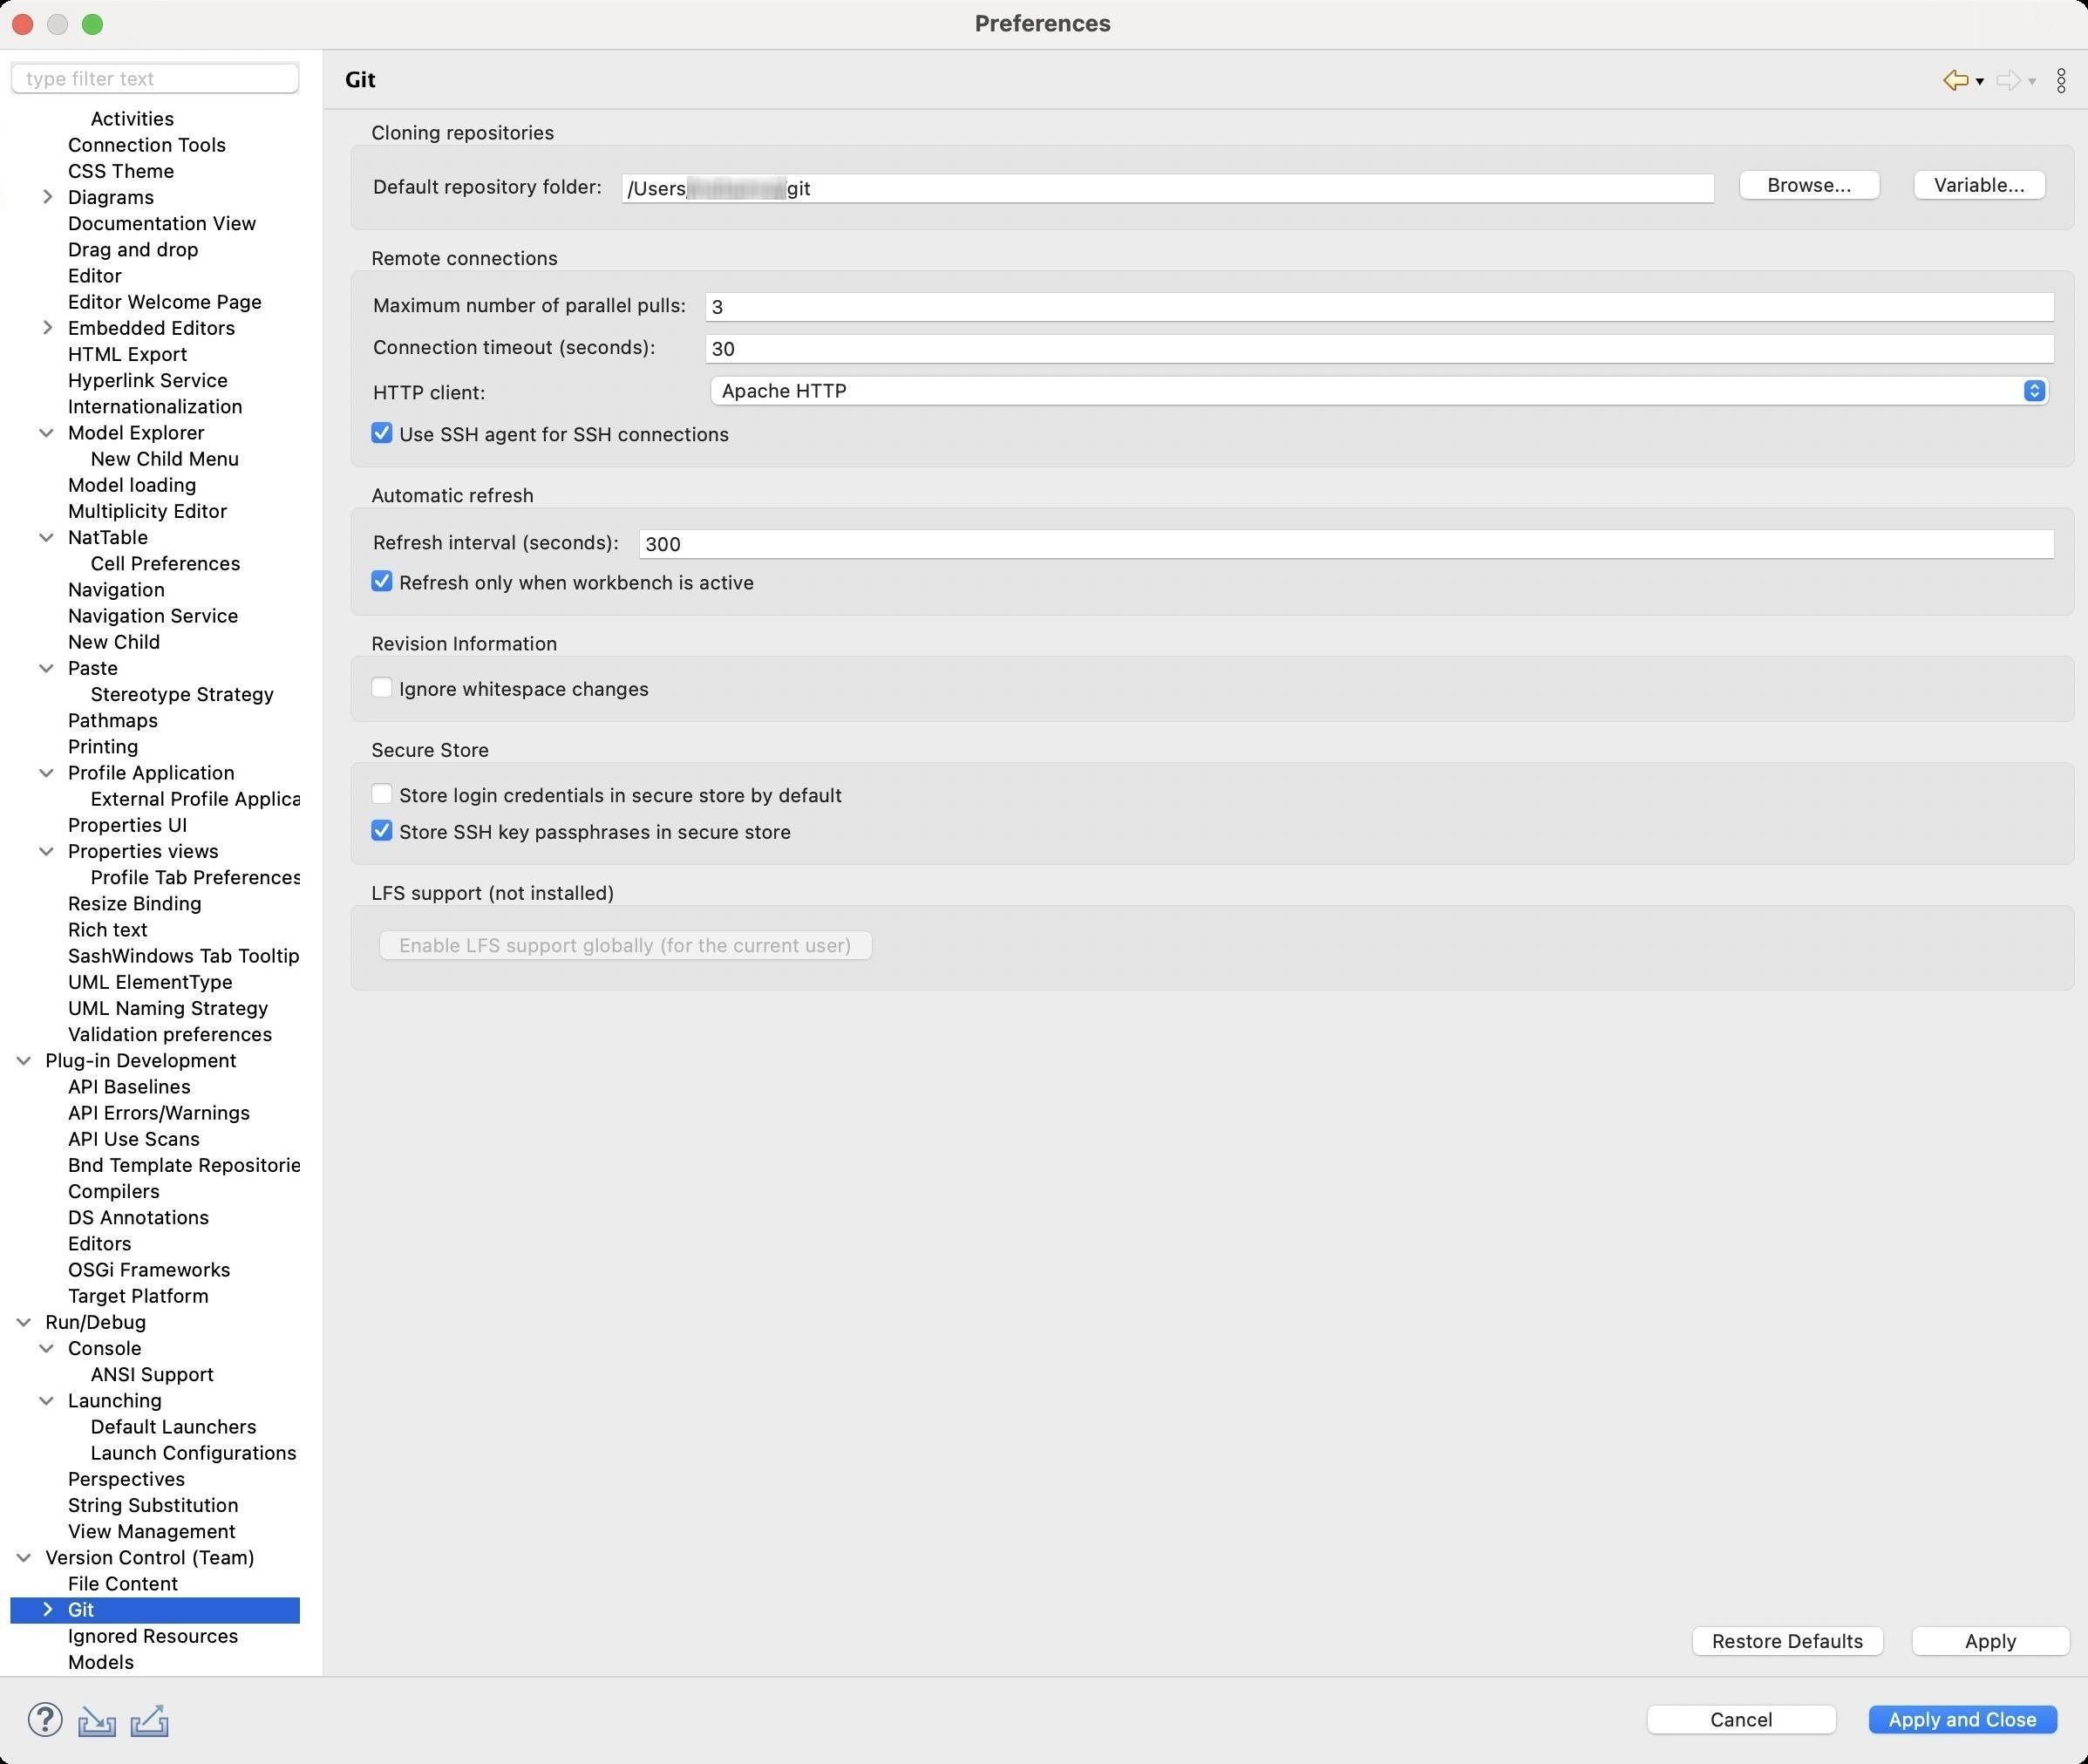
Accessibility tree:
{"name": "Preferences", "role": "AXWindow", "description": null, "role_description": "standard window", "value": null, "position": "480.00;38.00", "size": "1199;1012", "children": [{"name": "Apply_and_Close", "role": "AXButton", "description": null, "role_description": "button", "value": null, "position": "1067.00;974.00", "size": "120;27", "children": []}, {"name": "Cancel", "role": "AXButton", "description": null, "role_description": "button", "value": null, "position": "940.00;974.00", "size": "120;27", "children": []}, {"name": null, "role": "AXToolbar", "description": null, "role_description": "toolbar", "value": null, "position": "12.00;972.00", "size": "90;30", "children": [{"name": "Help", "role": "AXCheckBox", "description": null, "role_description": "checkbox", "value": 0, "position": "12.00;972.00", "size": "30;30", "children": []}, {"name": "Import", "role": "AXButton", "description": null, "role_description": "button", "value": null, "position": "42.00;972.00", "size": "30;30", "children": []}, {"name": "Export", "role": "AXButton", "description": null, "role_description": "button", "value": null, "position": "72.00;972.00", "size": "30;30", "children": []}]}, {"name": null, "role": "AXScrollArea", "description": null, "role_description": "scroll area", "value": null, "position": "199.00;69.00", "size": "995;887", "children": [{"name": "Apply", "role": "AXButton", "description": null, "role_description": "button", "value": null, "position": "1092.00;929.00", "size": "102;27", "children": []}, {"name": "Restore_Defaults", "role": "AXButton", "description": null, "role_description": "button", "value": null, "position": "966.00;929.00", "size": "121;27", "children": []}, {"name": null, "role": "AXGroup", "description": null, "role_description": "group", "value": null, "position": "199.00;505.00", "size": "995;67", "children": [{"name": "Enable_LFS_support_globally_(for_the_current_user)", "role": "AXButton", "description": null, "role_description": "button", "value": null, "position": "213.00;530.00", "size": "294;27", "children": []}, {"name": null, "role": "AXStaticText", "description": null, "role_description": "text", "value": "LFS support (not installed)", "position": "210.00;505.00", "size": "148;14", "children": []}]}, {"name": null, "role": "AXGroup", "description": null, "role_description": "group", "value": null, "position": "199.00;423.00", "size": "995;77", "children": [{"name": "Store_SSH_key_passphrases_in_secure_store", "role": "AXCheckBox", "description": null, "role_description": "checkbox", "value": 1, "position": "213.00;469.00", "size": "246;16", "children": []}, {"name": "Store_login_credentials_in_secure_store_by_default", "role": "AXCheckBox", "description": null, "role_description": "checkbox", "value": 0, "position": "213.00;448.00", "size": "276;16", "children": []}, {"name": null, "role": "AXStaticText", "description": null, "role_description": "text", "value": "Secure Store", "position": "210.00;423.00", "size": "76;14", "children": []}]}, {"name": null, "role": "AXGroup", "description": null, "role_description": "group", "value": null, "position": "199.00;362.00", "size": "995;56", "children": [{"name": "Ignore_whitespace_changes", "role": "AXCheckBox", "description": null, "role_description": "checkbox", "value": 0, "position": "213.00;387.00", "size": "165;16", "children": []}, {"name": null, "role": "AXStaticText", "description": null, "role_description": "text", "value": "Revision Information", "position": "210.00;362.00", "size": "115;14", "children": []}]}, {"name": null, "role": "AXGroup", "description": null, "role_description": "group", "value": null, "position": "199.00;277.00", "size": "995;80", "children": [{"name": "Refresh_only_when_workbench_is_active", "role": "AXCheckBox", "description": null, "role_description": "checkbox", "value": 1, "position": "213.00;326.00", "size": "225;16", "children": []}, {"name": null, "role": "AXTextField", "description": null, "role_description": "text field", "value": "300", "position": "367.00;302.00", "size": "813;19", "children": []}, {"name": null, "role": "AXStaticText", "description": null, "role_description": "text", "value": "Refresh interval (seconds):", "position": "213.00;304.00", "size": "146;14", "children": []}, {"name": null, "role": "AXStaticText", "description": null, "role_description": "text", "value": "Automatic refresh", "position": "210.00;277.00", "size": "102;14", "children": []}]}, {"name": null, "role": "AXGroup", "description": null, "role_description": "group", "value": null, "position": "199.00;141.00", "size": "995;131", "children": [{"name": "Use_SSH_agent_for_SSH_connections", "role": "AXCheckBox", "description": null, "role_description": "checkbox", "value": 1, "position": "213.00;241.00", "size": "211;16", "children": []}, {"name": null, "role": "AXPopUpButton", "description": null, "role_description": "pop up button", "value": "Apache HTTP", "position": "405.00;214.00", "size": "775;22", "children": []}, {"name": null, "role": "AXStaticText", "description": null, "role_description": "text", "value": "HTTP client:", "position": "213.00;218.00", "size": "69;14", "children": []}, {"name": null, "role": "AXTextField", "description": null, "role_description": "text field", "value": "30", "position": "405.00;190.00", "size": "775;19", "children": []}, {"name": null, "role": "AXStaticText", "description": null, "role_description": "text", "value": "Connection timeout (seconds):", "position": "213.00;192.00", "size": "167;14", "children": []}, {"name": null, "role": "AXTextField", "description": null, "role_description": "text field", "value": "3", "position": "405.00;166.00", "size": "775;19", "children": []}, {"name": null, "role": "AXStaticText", "description": null, "role_description": "text", "value": "Maximum number of parallel pulls:", "position": "213.00;168.00", "size": "184;14", "children": []}, {"name": null, "role": "AXStaticText", "description": null, "role_description": "text", "value": "Remote connections", "position": "210.00;141.00", "size": "115;14", "children": []}]}, {"name": null, "role": "AXGroup", "description": null, "role_description": "group", "value": null, "position": "199.00;69.00", "size": "995;67", "children": [{"name": "Variable...", "role": "AXButton", "description": null, "role_description": "button", "value": null, "position": "1093.00;94.00", "size": "87;27", "children": []}, {"name": "Browse...", "role": "AXButton", "description": null, "role_description": "button", "value": null, "position": "993.00;94.00", "size": "92;27", "children": []}, {"name": null, "role": "AXTextField", "description": null, "role_description": "text field", "value": "/Users/[username]/git", "position": "357.00;98.00", "size": "628;19", "children": []}, {"name": null, "role": "AXStaticText", "description": null, "role_description": "text", "value": "Default repository folder:", "position": "213.00;100.00", "size": "136;14", "children": []}, {"name": null, "role": "AXStaticText", "description": null, "role_description": "text", "value": "Cloning repositories", "position": "210.00;69.00", "size": "113;14", "children": []}]}]}, {"name": null, "role": "AXToolbar", "description": "", "role_description": "toolbar", "value": null, "position": "1112.00;35.00", "size": "82;22", "children": [{"name": "Back_to_File_Content", "role": "AXMenuButton", "description": null, "role_description": "menu button", "value": null, "position": "1112.00;35.00", "size": "22;22", "children": []}, {"name": "Forward", "role": "AXMenuButton", "description": null, "role_description": "menu button", "value": null, "position": "1142.00;35.00", "size": "22;22", "children": []}, {"name": "Additional_Dialog_Actions", "role": "AXButton", "description": null, "role_description": "button", "value": null, "position": "1172.00;35.00", "size": "22;22", "children": []}]}, {"name": null, "role": "AXStaticText", "description": "", "role_description": "text", "value": "Git", "position": "196.00;35.00", "size": "909;21", "children": []}, {"name": null, "role": "AXSplitter", "description": null, "role_description": "splitter", "value": 180, "position": "180.00;28.00", "size": "5;933", "children": []}, {"name": null, "role": "AXScrollArea", "description": null, "role_description": "scroll area", "value": null, "position": "7.00;59.00", "size": "166;902", "children": [{"name": null, "role": "AXOutline", "description": null, "role_description": "outline", "value": null, "position": "7.00;-734.00", "size": "217;1695", "children": [{"name": null, "role": "AXRow", "description": null, "role_description": "outline row", "value": null, "position": "7.00;-734.00", "size": "217;15", "children": [{"name": null, "role": "AXGroup", "description": null, "role_description": "group", "value": null, "position": "7.00;-734.00", "size": "217;15", "children": [{"name": null, "role": "AXDisclosureTriangle", "description": null, "role_description": "disclosure triangle", "value": 0, "position": "9.00;-734.00", "size": "12;14", "children": []}, {"name": null, "role": "AXStaticText", "description": null, "role_description": "text", "value": "General", "position": "25.00;-734.00", "size": "198;14", "children": []}]}]}, {"name": null, "role": "AXRow", "description": null, "role_description": "outline row", "value": null, "position": "7.00;-719.00", "size": "217;15", "children": [{"name": null, "role": "AXGroup", "description": null, "role_description": "group", "value": null, "position": "7.00;-719.00", "size": "217;15", "children": [{"name": null, "role": "AXDisclosureTriangle", "description": null, "role_description": "disclosure triangle", "value": 0, "position": "9.00;-719.00", "size": "12;14", "children": []}, {"name": null, "role": "AXStaticText", "description": null, "role_description": "text", "value": "Alf", "position": "25.00;-719.00", "size": "198;14", "children": []}]}]}, {"name": null, "role": "AXRow", "description": null, "role_description": "outline row", "value": null, "position": "7.00;-704.00", "size": "217;15", "children": [{"name": null, "role": "AXGroup", "description": null, "role_description": "group", "value": null, "position": "7.00;-704.00", "size": "217;15", "children": [{"name": null, "role": "AXDisclosureTriangle", "description": null, "role_description": "disclosure triangle", "value": 0, "position": "9.00;-704.00", "size": "12;14", "children": []}, {"name": null, "role": "AXStaticText", "description": null, "role_description": "text", "value": "Ant", "position": "25.00;-704.00", "size": "198;14", "children": []}]}]}, {"name": null, "role": "AXRow", "description": null, "role_description": "outline row", "value": null, "position": "7.00;-689.00", "size": "217;15", "children": [{"name": null, "role": "AXGroup", "description": null, "role_description": "group", "value": null, "position": "7.00;-689.00", "size": "217;15", "children": [{"name": null, "role": "AXDisclosureTriangle", "description": null, "role_description": "disclosure triangle", "value": 0, "position": "9.00;-689.00", "size": "12;14", "children": []}, {"name": null, "role": "AXStaticText", "description": null, "role_description": "text", "value": "Context", "position": "25.00;-689.00", "size": "198;14", "children": []}]}]}, {"name": null, "role": "AXRow", "description": null, "role_description": "outline row", "value": null, "position": "7.00;-674.00", "size": "217;15", "children": [{"name": null, "role": "AXGroup", "description": null, "role_description": "group", "value": null, "position": "7.00;-674.00", "size": "217;15", "children": [{"name": null, "role": "AXDisclosureTriangle", "description": null, "role_description": "disclosure triangle", "value": 0, "position": "9.00;-674.00", "size": "12;14", "children": []}, {"name": null, "role": "AXStaticText", "description": null, "role_description": "text", "value": "CSS", "position": "25.00;-674.00", "size": "198;14", "children": []}]}]}, {"name": null, "role": "AXRow", "description": null, "role_description": "outline row", "value": null, "position": "7.00;-659.00", "size": "217;15", "children": [{"name": null, "role": "AXGroup", "description": null, "role_description": "group", "value": null, "position": "7.00;-659.00", "size": "217;15", "children": [{"name": null, "role": "AXDisclosureTriangle", "description": null, "role_description": "disclosure triangle", "value": 0, "position": "9.00;-659.00", "size": "12;14", "children": []}, {"name": null, "role": "AXStaticText", "description": null, "role_description": "text", "value": "EMF Compare", "position": "25.00;-659.00", "size": "198;14", "children": []}]}]}, {"name": null, "role": "AXRow", "description": null, "role_description": "outline row", "value": null, "position": "7.00;-644.00", "size": "217;15", "children": [{"name": null, "role": "AXGroup", "description": null, "role_description": "group", "value": null, "position": "7.00;-644.00", "size": "217;15", "children": [{"name": null, "role": "AXDisclosureTriangle", "description": null, "role_description": "disclosure triangle", "value": 0, "position": "9.00;-644.00", "size": "12;14", "children": []}, {"name": null, "role": "AXStaticText", "description": null, "role_description": "text", "value": "Help", "position": "25.00;-644.00", "size": "198;14", "children": []}]}]}, {"name": null, "role": "AXRow", "description": null, "role_description": "outline row", "value": null, "position": "7.00;-629.00", "size": "217;15", "children": [{"name": null, "role": "AXGroup", "description": null, "role_description": "group", "value": null, "position": "7.00;-629.00", "size": "217;15", "children": [{"name": null, "role": "AXDisclosureTriangle", "description": null, "role_description": "disclosure triangle", "value": 0, "position": "9.00;-629.00", "size": "12;14", "children": []}, {"name": null, "role": "AXStaticText", "description": null, "role_description": "text", "value": "Install/Update", "position": "25.00;-629.00", "size": "198;14", "children": []}]}]}, {"name": null, "role": "AXRow", "description": null, "role_description": "outline row", "value": null, "position": "7.00;-614.00", "size": "217;15", "children": [{"name": null, "role": "AXGroup", "description": null, "role_description": "group", "value": null, "position": "7.00;-614.00", "size": "217;15", "children": [{"name": null, "role": "AXDisclosureTriangle", "description": null, "role_description": "disclosure triangle", "value": 1, "position": "9.00;-614.00", "size": "12;14", "children": []}, {"name": null, "role": "AXStaticText", "description": null, "role_description": "text", "value": "Java", "position": "25.00;-614.00", "size": "198;14", "children": []}]}]}, {"name": null, "role": "AXRow", "description": null, "role_description": "outline row", "value": null, "position": "7.00;-599.00", "size": "217;15", "children": [{"name": null, "role": "AXGroup", "description": null, "role_description": "group", "value": null, "position": "7.00;-599.00", "size": "217;15", "children": [{"name": null, "role": "AXDisclosureTriangle", "description": null, "role_description": "disclosure triangle", "value": 0, "position": "22.00;-599.00", "size": "12;14", "children": []}, {"name": null, "role": "AXStaticText", "description": null, "role_description": "text", "value": "Appearance", "position": "38.00;-599.00", "size": "185;14", "children": []}]}]}, {"name": null, "role": "AXRow", "description": null, "role_description": "outline row", "value": null, "position": "7.00;-584.00", "size": "217;15", "children": [{"name": null, "role": "AXGroup", "description": null, "role_description": "group", "value": null, "position": "7.00;-584.00", "size": "217;15", "children": [{"name": null, "role": "AXDisclosureTriangle", "description": null, "role_description": "disclosure triangle", "value": 0, "position": "22.00;-584.00", "size": "12;14", "children": []}, {"name": null, "role": "AXStaticText", "description": null, "role_description": "text", "value": "Build Path", "position": "38.00;-584.00", "size": "185;14", "children": []}]}]}, {"name": null, "role": "AXRow", "description": null, "role_description": "outline row", "value": null, "position": "7.00;-569.00", "size": "217;15", "children": [{"name": null, "role": "AXStaticText", "description": null, "role_description": "text", "value": "Bytecode Outline", "position": "38.00;-569.00", "size": "185;14", "children": []}]}, {"name": null, "role": "AXRow", "description": null, "role_description": "outline row", "value": null, "position": "7.00;-554.00", "size": "217;15", "children": [{"name": null, "role": "AXGroup", "description": null, "role_description": "group", "value": null, "position": "7.00;-554.00", "size": "217;15", "children": [{"name": null, "role": "AXDisclosureTriangle", "description": null, "role_description": "disclosure triangle", "value": 0, "position": "22.00;-554.00", "size": "12;14", "children": []}, {"name": null, "role": "AXStaticText", "description": null, "role_description": "text", "value": "Code Style", "position": "38.00;-554.00", "size": "185;14", "children": []}]}]}, {"name": null, "role": "AXRow", "description": null, "role_description": "outline row", "value": null, "position": "7.00;-539.00", "size": "217;15", "children": [{"name": null, "role": "AXGroup", "description": null, "role_description": "group", "value": null, "position": "7.00;-539.00", "size": "217;15", "children": [{"name": null, "role": "AXDisclosureTriangle", "description": null, "role_description": "disclosure triangle", "value": 1, "position": "22.00;-539.00", "size": "12;14", "children": []}, {"name": null, "role": "AXStaticText", "description": null, "role_description": "text", "value": "Compiler", "position": "38.00;-539.00", "size": "185;14", "children": []}]}]}, {"name": null, "role": "AXRow", "description": null, "role_description": "outline row", "value": null, "position": "7.00;-524.00", "size": "217;15", "children": [{"name": null, "role": "AXStaticText", "description": null, "role_description": "text", "value": "Building", "position": "51.00;-524.00", "size": "172;14", "children": []}]}, {"name": null, "role": "AXRow", "description": null, "role_description": "outline row", "value": null, "position": "7.00;-509.00", "size": "217;15", "children": [{"name": null, "role": "AXStaticText", "description": null, "role_description": "text", "value": "Errors/Warnings", "position": "51.00;-509.00", "size": "172;14", "children": []}]}, {"name": null, "role": "AXRow", "description": null, "role_description": "outline row", "value": null, "position": "7.00;-494.00", "size": "217;15", "children": [{"name": null, "role": "AXStaticText", "description": null, "role_description": "text", "value": "Javadoc", "position": "51.00;-494.00", "size": "172;14", "children": []}]}, {"name": null, "role": "AXRow", "description": null, "role_description": "outline row", "value": null, "position": "7.00;-479.00", "size": "217;15", "children": [{"name": null, "role": "AXStaticText", "description": null, "role_description": "text", "value": "Task Tags", "position": "51.00;-479.00", "size": "172;14", "children": []}]}, {"name": null, "role": "AXRow", "description": null, "role_description": "outline row", "value": null, "position": "7.00;-464.00", "size": "217;15", "children": [{"name": null, "role": "AXGroup", "description": null, "role_description": "group", "value": null, "position": "7.00;-464.00", "size": "217;15", "children": [{"name": null, "role": "AXDisclosureTriangle", "description": null, "role_description": "disclosure triangle", "value": 1, "position": "22.00;-464.00", "size": "12;14", "children": []}, {"name": null, "role": "AXStaticText", "description": null, "role_description": "text", "value": "Debug", "position": "38.00;-464.00", "size": "185;14", "children": []}]}]}, {"name": null, "role": "AXRow", "description": null, "role_description": "outline row", "value": null, "position": "7.00;-449.00", "size": "217;15", "children": [{"name": null, "role": "AXStaticText", "description": null, "role_description": "text", "value": "Detail Formatters", "position": "51.00;-449.00", "size": "172;14", "children": []}]}, {"name": null, "role": "AXRow", "description": null, "role_description": "outline row", "value": null, "position": "7.00;-434.00", "size": "217;15", "children": [{"name": null, "role": "AXStaticText", "description": null, "role_description": "text", "value": "Heap Walking", "position": "51.00;-434.00", "size": "172;14", "children": []}]}, {"name": null, "role": "AXRow", "description": null, "role_description": "outline row", "value": null, "position": "7.00;-419.00", "size": "217;15", "children": [{"name": null, "role": "AXStaticText", "description": null, "role_description": "text", "value": "Logical Structures", "position": "51.00;-419.00", "size": "172;14", "children": []}]}, {"name": null, "role": "AXRow", "description": null, "role_description": "outline row", "value": null, "position": "7.00;-404.00", "size": "217;15", "children": [{"name": null, "role": "AXStaticText", "description": null, "role_description": "text", "value": "Primitive Display Options", "position": "51.00;-404.00", "size": "172;14", "children": []}]}, {"name": null, "role": "AXRow", "description": null, "role_description": "outline row", "value": null, "position": "7.00;-389.00", "size": "217;15", "children": [{"name": null, "role": "AXStaticText", "description": null, "role_description": "text", "value": "Step Filtering", "position": "51.00;-389.00", "size": "172;14", "children": []}]}, {"name": null, "role": "AXRow", "description": null, "role_description": "outline row", "value": null, "position": "7.00;-374.00", "size": "217;15", "children": [{"name": null, "role": "AXGroup", "description": null, "role_description": "group", "value": null, "position": "7.00;-374.00", "size": "217;15", "children": [{"name": null, "role": "AXDisclosureTriangle", "description": null, "role_description": "disclosure triangle", "value": 1, "position": "22.00;-374.00", "size": "12;14", "children": []}, {"name": null, "role": "AXStaticText", "description": null, "role_description": "text", "value": "Editor", "position": "38.00;-374.00", "size": "185;14", "children": []}]}]}, {"name": null, "role": "AXRow", "description": null, "role_description": "outline row", "value": null, "position": "7.00;-359.00", "size": "217;15", "children": [{"name": null, "role": "AXStaticText", "description": null, "role_description": "text", "value": "Code Minings", "position": "51.00;-359.00", "size": "172;14", "children": []}]}, {"name": null, "role": "AXRow", "description": null, "role_description": "outline row", "value": null, "position": "7.00;-344.00", "size": "217;15", "children": [{"name": null, "role": "AXGroup", "description": null, "role_description": "group", "value": null, "position": "7.00;-344.00", "size": "217;15", "children": [{"name": null, "role": "AXDisclosureTriangle", "description": null, "role_description": "disclosure triangle", "value": 1, "position": "35.00;-344.00", "size": "12;14", "children": []}, {"name": null, "role": "AXStaticText", "description": null, "role_description": "text", "value": "Content Assist", "position": "51.00;-344.00", "size": "172;14", "children": []}]}]}, {"name": null, "role": "AXRow", "description": null, "role_description": "outline row", "value": null, "position": "7.00;-329.00", "size": "217;15", "children": [{"name": null, "role": "AXStaticText", "description": null, "role_description": "text", "value": "Advanced", "position": "64.00;-329.00", "size": "159;14", "children": []}]}, {"name": null, "role": "AXRow", "description": null, "role_description": "outline row", "value": null, "position": "7.00;-314.00", "size": "217;15", "children": [{"name": null, "role": "AXStaticText", "description": null, "role_description": "text", "value": "Favorites", "position": "64.00;-314.00", "size": "159;14", "children": []}]}, {"name": null, "role": "AXRow", "description": null, "role_description": "outline row", "value": null, "position": "7.00;-299.00", "size": "217;15", "children": [{"name": null, "role": "AXStaticText", "description": null, "role_description": "text", "value": "Folding", "position": "51.00;-299.00", "size": "172;14", "children": []}]}, {"name": null, "role": "AXRow", "description": null, "role_description": "outline row", "value": null, "position": "7.00;-284.00", "size": "217;15", "children": [{"name": null, "role": "AXStaticText", "description": null, "role_description": "text", "value": "Hovers", "position": "51.00;-284.00", "size": "172;14", "children": []}]}, {"name": null, "role": "AXRow", "description": null, "role_description": "outline row", "value": null, "position": "7.00;-269.00", "size": "217;15", "children": [{"name": null, "role": "AXStaticText", "description": null, "role_description": "text", "value": "Mark Occurrences", "position": "51.00;-269.00", "size": "172;14", "children": []}]}, {"name": null, "role": "AXRow", "description": null, "role_description": "outline row", "value": null, "position": "7.00;-254.00", "size": "217;15", "children": [{"name": null, "role": "AXStaticText", "description": null, "role_description": "text", "value": "Save Actions", "position": "51.00;-254.00", "size": "172;14", "children": []}]}, {"name": null, "role": "AXRow", "description": null, "role_description": "outline row", "value": null, "position": "7.00;-239.00", "size": "217;15", "children": [{"name": null, "role": "AXStaticText", "description": null, "role_description": "text", "value": "Syntax Coloring", "position": "51.00;-239.00", "size": "172;14", "children": []}]}, {"name": null, "role": "AXRow", "description": null, "role_description": "outline row", "value": null, "position": "7.00;-224.00", "size": "217;15", "children": [{"name": null, "role": "AXStaticText", "description": null, "role_description": "text", "value": "Templates", "position": "51.00;-224.00", "size": "172;14", "children": []}]}, {"name": null, "role": "AXRow", "description": null, "role_description": "outline row", "value": null, "position": "7.00;-209.00", "size": "217;15", "children": [{"name": null, "role": "AXStaticText", "description": null, "role_description": "text", "value": "Typing", "position": "51.00;-209.00", "size": "172;14", "children": []}]}, {"name": null, "role": "AXRow", "description": null, "role_description": "outline row", "value": null, "position": "7.00;-194.00", "size": "217;15", "children": [{"name": null, "role": "AXGroup", "description": null, "role_description": "group", "value": null, "position": "7.00;-194.00", "size": "217;15", "children": [{"name": null, "role": "AXDisclosureTriangle", "description": null, "role_description": "disclosure triangle", "value": 1, "position": "22.00;-194.00", "size": "12;14", "children": []}, {"name": null, "role": "AXStaticText", "description": null, "role_description": "text", "value": "Installed JREs", "position": "38.00;-194.00", "size": "185;14", "children": []}]}]}, {"name": null, "role": "AXRow", "description": null, "role_description": "outline row", "value": null, "position": "7.00;-179.00", "size": "217;15", "children": [{"name": null, "role": "AXStaticText", "description": null, "role_description": "text", "value": "Execution Environments", "position": "51.00;-179.00", "size": "172;14", "children": []}]}, {"name": null, "role": "AXRow", "description": null, "role_description": "outline row", "value": null, "position": "7.00;-164.00", "size": "217;15", "children": [{"name": null, "role": "AXStaticText", "description": null, "role_description": "text", "value": "JUnit", "position": "38.00;-164.00", "size": "185;14", "children": []}]}, {"name": null, "role": "AXRow", "description": null, "role_description": "outline row", "value": null, "position": "7.00;-149.00", "size": "217;15", "children": [{"name": null, "role": "AXStaticText", "description": null, "role_description": "text", "value": "Launching", "position": "38.00;-149.00", "size": "185;14", "children": []}]}, {"name": null, "role": "AXRow", "description": null, "role_description": "outline row", "value": null, "position": "7.00;-134.00", "size": "217;15", "children": [{"name": null, "role": "AXStaticText", "description": null, "role_description": "text", "value": "Properties Files Editor", "position": "38.00;-134.00", "size": "185;14", "children": []}]}, {"name": null, "role": "AXRow", "description": null, "role_description": "outline row", "value": null, "position": "7.00;-119.00", "size": "217;15", "children": [{"name": null, "role": "AXGroup", "description": null, "role_description": "group", "value": null, "position": "7.00;-119.00", "size": "217;15", "children": [{"name": null, "role": "AXDisclosureTriangle", "description": null, "role_description": "disclosure triangle", "value": 1, "position": "9.00;-119.00", "size": "12;14", "children": []}, {"name": null, "role": "AXStaticText", "description": null, "role_description": "text", "value": "Logic Diagrams", "position": "25.00;-119.00", "size": "198;14", "children": []}]}]}, {"name": null, "role": "AXRow", "description": null, "role_description": "outline row", "value": null, "position": "7.00;-104.00", "size": "217;15", "children": [{"name": null, "role": "AXGroup", "description": null, "role_description": "group", "value": null, "position": "7.00;-104.00", "size": "217;15", "children": [{"name": null, "role": "AXDisclosureTriangle", "description": null, "role_description": "disclosure triangle", "value": 1, "position": "22.00;-104.00", "size": "12;14", "children": []}, {"name": null, "role": "AXStaticText", "description": null, "role_description": "text", "value": "Appearance", "position": "38.00;-104.00", "size": "185;14", "children": []}]}]}, {"name": null, "role": "AXRow", "description": null, "role_description": "outline row", "value": null, "position": "7.00;-89.00", "size": "217;15", "children": [{"name": null, "role": "AXStaticText", "description": null, "role_description": "text", "value": "Connections", "position": "51.00;-89.00", "size": "172;14", "children": []}]}, {"name": null, "role": "AXRow", "description": null, "role_description": "outline row", "value": null, "position": "7.00;-74.00", "size": "217;15", "children": [{"name": null, "role": "AXStaticText", "description": null, "role_description": "text", "value": "Path Maps", "position": "38.00;-74.00", "size": "185;14", "children": []}]}, {"name": null, "role": "AXRow", "description": null, "role_description": "outline row", "value": null, "position": "7.00;-59.00", "size": "217;15", "children": [{"name": null, "role": "AXStaticText", "description": null, "role_description": "text", "value": "Printing", "position": "38.00;-59.00", "size": "185;14", "children": []}]}, {"name": null, "role": "AXRow", "description": null, "role_description": "outline row", "value": null, "position": "7.00;-44.00", "size": "217;15", "children": [{"name": null, "role": "AXStaticText", "description": null, "role_description": "text", "value": "Rulers and Grid", "position": "38.00;-44.00", "size": "185;14", "children": []}]}, {"name": null, "role": "AXRow", "description": null, "role_description": "outline row", "value": null, "position": "7.00;-29.00", "size": "217;15", "children": [{"name": null, "role": "AXStaticText", "description": null, "role_description": "text", "value": "Model Editor", "position": "25.00;-29.00", "size": "198;14", "children": []}]}, {"name": null, "role": "AXRow", "description": null, "role_description": "outline row", "value": null, "position": "7.00;-14.00", "size": "217;15", "children": [{"name": null, "role": "AXGroup", "description": null, "role_description": "group", "value": null, "position": "7.00;-14.00", "size": "217;15", "children": [{"name": null, "role": "AXDisclosureTriangle", "description": null, "role_description": "disclosure triangle", "value": 0, "position": "9.00;-14.00", "size": "12;14", "children": []}, {"name": null, "role": "AXStaticText", "description": null, "role_description": "text", "value": "Model Validation", "position": "25.00;-14.00", "size": "198;14", "children": []}]}]}, {"name": null, "role": "AXRow", "description": null, "role_description": "outline row", "value": null, "position": "7.00;1.00", "size": "217;15", "children": [{"name": null, "role": "AXGroup", "description": null, "role_description": "group", "value": null, "position": "7.00;1.00", "size": "217;15", "children": [{"name": null, "role": "AXDisclosureTriangle", "description": null, "role_description": "disclosure triangle", "value": 0, "position": "9.00;1.00", "size": "12;14", "children": []}, {"name": null, "role": "AXStaticText", "description": null, "role_description": "text", "value": "OCL", "position": "25.00;1.00", "size": "198;14", "children": []}]}]}, {"name": null, "role": "AXRow", "description": null, "role_description": "outline row", "value": null, "position": "7.00;16.00", "size": "217;15", "children": [{"name": null, "role": "AXGroup", "description": null, "role_description": "group", "value": null, "position": "7.00;16.00", "size": "217;15", "children": [{"name": null, "role": "AXDisclosureTriangle", "description": null, "role_description": "disclosure triangle", "value": 1, "position": "9.00;16.00", "size": "12;14", "children": []}, {"name": null, "role": "AXStaticText", "description": null, "role_description": "text", "value": "Papyrus", "position": "25.00;16.00", "size": "198;14", "children": []}]}]}, {"name": null, "role": "AXRow", "description": null, "role_description": "outline row", "value": null, "position": "7.00;31.00", "size": "217;15", "children": [{"name": null, "role": "AXStaticText", "description": null, "role_description": "text", "value": "Architecture Contexts", "position": "38.00;31.00", "size": "185;14", "children": []}]}, {"name": null, "role": "AXRow", "description": null, "role_description": "outline row", "value": null, "position": "7.00;46.00", "size": "217;15", "children": [{"name": null, "role": "AXGroup", "description": null, "role_description": "group", "value": null, "position": "7.00;46.00", "size": "217;15", "children": [{"name": null, "role": "AXDisclosureTriangle", "description": null, "role_description": "disclosure triangle", "value": 1, "position": "22.00;46.00", "size": "12;14", "children": []}, {"name": null, "role": "AXStaticText", "description": null, "role_description": "text", "value": "Automated Model Completion", "position": "38.00;46.00", "size": "185;14", "children": []}]}]}, {"name": null, "role": "AXRow", "description": null, "role_description": "outline row", "value": null, "position": "7.00;61.00", "size": "217;15", "children": [{"name": null, "role": "AXStaticText", "description": null, "role_description": "text", "value": "Activities", "position": "51.00;61.00", "size": "172;14", "children": []}]}, {"name": null, "role": "AXRow", "description": null, "role_description": "outline row", "value": null, "position": "7.00;76.00", "size": "217;15", "children": [{"name": null, "role": "AXStaticText", "description": null, "role_description": "text", "value": "Connection Tools", "position": "38.00;76.00", "size": "185;14", "children": []}]}, {"name": null, "role": "AXRow", "description": null, "role_description": "outline row", "value": null, "position": "7.00;91.00", "size": "217;15", "children": [{"name": null, "role": "AXStaticText", "description": null, "role_description": "text", "value": "CSS Theme", "position": "38.00;91.00", "size": "185;14", "children": []}]}, {"name": null, "role": "AXRow", "description": null, "role_description": "outline row", "value": null, "position": "7.00;106.00", "size": "217;15", "children": [{"name": null, "role": "AXGroup", "description": null, "role_description": "group", "value": null, "position": "7.00;106.00", "size": "217;15", "children": [{"name": null, "role": "AXDisclosureTriangle", "description": null, "role_description": "disclosure triangle", "value": 0, "position": "22.00;106.00", "size": "12;14", "children": []}, {"name": null, "role": "AXStaticText", "description": null, "role_description": "text", "value": "Diagrams", "position": "38.00;106.00", "size": "185;14", "children": []}]}]}, {"name": null, "role": "AXRow", "description": null, "role_description": "outline row", "value": null, "position": "7.00;121.00", "size": "217;15", "children": [{"name": null, "role": "AXStaticText", "description": null, "role_description": "text", "value": "Documentation View", "position": "38.00;121.00", "size": "185;14", "children": []}]}, {"name": null, "role": "AXRow", "description": null, "role_description": "outline row", "value": null, "position": "7.00;136.00", "size": "217;15", "children": [{"name": null, "role": "AXStaticText", "description": null, "role_description": "text", "value": "Drag and drop", "position": "38.00;136.00", "size": "185;14", "children": []}]}, {"name": null, "role": "AXRow", "description": null, "role_description": "outline row", "value": null, "position": "7.00;151.00", "size": "217;15", "children": [{"name": null, "role": "AXStaticText", "description": null, "role_description": "text", "value": "Editor", "position": "38.00;151.00", "size": "185;14", "children": []}]}, {"name": null, "role": "AXRow", "description": null, "role_description": "outline row", "value": null, "position": "7.00;166.00", "size": "217;15", "children": [{"name": null, "role": "AXStaticText", "description": null, "role_description": "text", "value": "Editor Welcome Page", "position": "38.00;166.00", "size": "185;14", "children": []}]}, {"name": null, "role": "AXRow", "description": null, "role_description": "outline row", "value": null, "position": "7.00;181.00", "size": "217;15", "children": [{"name": null, "role": "AXGroup", "description": null, "role_description": "group", "value": null, "position": "7.00;181.00", "size": "217;15", "children": [{"name": null, "role": "AXDisclosureTriangle", "description": null, "role_description": "disclosure triangle", "value": 0, "position": "22.00;181.00", "size": "12;14", "children": []}, {"name": null, "role": "AXStaticText", "description": null, "role_description": "text", "value": "Embedded Editors", "position": "38.00;181.00", "size": "185;14", "children": []}]}]}, {"name": null, "role": "AXRow", "description": null, "role_description": "outline row", "value": null, "position": "7.00;196.00", "size": "217;15", "children": [{"name": null, "role": "AXStaticText", "description": null, "role_description": "text", "value": "HTML Export", "position": "38.00;196.00", "size": "185;14", "children": []}]}, {"name": null, "role": "AXRow", "description": null, "role_description": "outline row", "value": null, "position": "7.00;211.00", "size": "217;15", "children": [{"name": null, "role": "AXStaticText", "description": null, "role_description": "text", "value": "Hyperlink Service", "position": "38.00;211.00", "size": "185;14", "children": []}]}, {"name": null, "role": "AXRow", "description": null, "role_description": "outline row", "value": null, "position": "7.00;226.00", "size": "217;15", "children": [{"name": null, "role": "AXStaticText", "description": null, "role_description": "text", "value": "Internationalization", "position": "38.00;226.00", "size": "185;14", "children": []}]}, {"name": null, "role": "AXRow", "description": null, "role_description": "outline row", "value": null, "position": "7.00;241.00", "size": "217;15", "children": [{"name": null, "role": "AXGroup", "description": null, "role_description": "group", "value": null, "position": "7.00;241.00", "size": "217;15", "children": [{"name": null, "role": "AXDisclosureTriangle", "description": null, "role_description": "disclosure triangle", "value": 1, "position": "22.00;241.00", "size": "12;14", "children": []}, {"name": null, "role": "AXStaticText", "description": null, "role_description": "text", "value": "Model Explorer", "position": "38.00;241.00", "size": "185;14", "children": []}]}]}, {"name": null, "role": "AXRow", "description": null, "role_description": "outline row", "value": null, "position": "7.00;256.00", "size": "217;15", "children": [{"name": null, "role": "AXStaticText", "description": null, "role_description": "text", "value": "New Child Menu", "position": "51.00;256.00", "size": "172;14", "children": []}]}, {"name": null, "role": "AXRow", "description": null, "role_description": "outline row", "value": null, "position": "7.00;271.00", "size": "217;15", "children": [{"name": null, "role": "AXStaticText", "description": null, "role_description": "text", "value": "Model loading", "position": "38.00;271.00", "size": "185;14", "children": []}]}, {"name": null, "role": "AXRow", "description": null, "role_description": "outline row", "value": null, "position": "7.00;286.00", "size": "217;15", "children": [{"name": null, "role": "AXStaticText", "description": null, "role_description": "text", "value": "Multiplicity Editor", "position": "38.00;286.00", "size": "185;14", "children": []}]}, {"name": null, "role": "AXRow", "description": null, "role_description": "outline row", "value": null, "position": "7.00;301.00", "size": "217;15", "children": [{"name": null, "role": "AXGroup", "description": null, "role_description": "group", "value": null, "position": "7.00;301.00", "size": "217;15", "children": [{"name": null, "role": "AXDisclosureTriangle", "description": null, "role_description": "disclosure triangle", "value": 1, "position": "22.00;301.00", "size": "12;14", "children": []}, {"name": null, "role": "AXStaticText", "description": null, "role_description": "text", "value": "NatTable", "position": "38.00;301.00", "size": "185;14", "children": []}]}]}, {"name": null, "role": "AXRow", "description": null, "role_description": "outline row", "value": null, "position": "7.00;316.00", "size": "217;15", "children": [{"name": null, "role": "AXStaticText", "description": null, "role_description": "text", "value": "Cell Preferences", "position": "51.00;316.00", "size": "172;14", "children": []}]}, {"name": null, "role": "AXRow", "description": null, "role_description": "outline row", "value": null, "position": "7.00;331.00", "size": "217;15", "children": [{"name": null, "role": "AXStaticText", "description": null, "role_description": "text", "value": "Navigation", "position": "38.00;331.00", "size": "185;14", "children": []}]}, {"name": null, "role": "AXRow", "description": null, "role_description": "outline row", "value": null, "position": "7.00;346.00", "size": "217;15", "children": [{"name": null, "role": "AXStaticText", "description": null, "role_description": "text", "value": "Navigation Service", "position": "38.00;346.00", "size": "185;14", "children": []}]}, {"name": null, "role": "AXRow", "description": null, "role_description": "outline row", "value": null, "position": "7.00;361.00", "size": "217;15", "children": [{"name": null, "role": "AXStaticText", "description": null, "role_description": "text", "value": "New Child", "position": "38.00;361.00", "size": "185;14", "children": []}]}, {"name": null, "role": "AXRow", "description": null, "role_description": "outline row", "value": null, "position": "7.00;376.00", "size": "217;15", "children": [{"name": null, "role": "AXGroup", "description": null, "role_description": "group", "value": null, "position": "7.00;376.00", "size": "217;15", "children": [{"name": null, "role": "AXDisclosureTriangle", "description": null, "role_description": "disclosure triangle", "value": 1, "position": "22.00;376.00", "size": "12;14", "children": []}, {"name": null, "role": "AXStaticText", "description": null, "role_description": "text", "value": "Paste", "position": "38.00;376.00", "size": "185;14", "children": []}]}]}, {"name": null, "role": "AXRow", "description": null, "role_description": "outline row", "value": null, "position": "7.00;391.00", "size": "217;15", "children": [{"name": null, "role": "AXStaticText", "description": null, "role_description": "text", "value": "Stereotype Strategy", "position": "51.00;391.00", "size": "172;14", "children": []}]}, {"name": null, "role": "AXRow", "description": null, "role_description": "outline row", "value": null, "position": "7.00;406.00", "size": "217;15", "children": [{"name": null, "role": "AXStaticText", "description": null, "role_description": "text", "value": "Pathmaps", "position": "38.00;406.00", "size": "185;14", "children": []}]}, {"name": null, "role": "AXRow", "description": null, "role_description": "outline row", "value": null, "position": "7.00;421.00", "size": "217;15", "children": [{"name": null, "role": "AXStaticText", "description": null, "role_description": "text", "value": "Printing", "position": "38.00;421.00", "size": "185;14", "children": []}]}, {"name": null, "role": "AXRow", "description": null, "role_description": "outline row", "value": null, "position": "7.00;436.00", "size": "217;15", "children": [{"name": null, "role": "AXGroup", "description": null, "role_description": "group", "value": null, "position": "7.00;436.00", "size": "217;15", "children": [{"name": null, "role": "AXDisclosureTriangle", "description": null, "role_description": "disclosure triangle", "value": 1, "position": "22.00;436.00", "size": "12;14", "children": []}, {"name": null, "role": "AXStaticText", "description": null, "role_description": "text", "value": "Profile Application", "position": "38.00;436.00", "size": "185;14", "children": []}]}]}, {"name": null, "role": "AXRow", "description": null, "role_description": "outline row", "value": null, "position": "7.00;451.00", "size": "217;15", "children": [{"name": null, "role": "AXStaticText", "description": null, "role_description": "text", "value": "External Profile Applications tool", "position": "51.00;451.00", "size": "172;14", "children": []}]}, {"name": null, "role": "AXRow", "description": null, "role_description": "outline row", "value": null, "position": "7.00;466.00", "size": "217;15", "children": [{"name": null, "role": "AXStaticText", "description": null, "role_description": "text", "value": "Properties UI", "position": "38.00;466.00", "size": "185;14", "children": []}]}, {"name": null, "role": "AXRow", "description": null, "role_description": "outline row", "value": null, "position": "7.00;481.00", "size": "217;15", "children": [{"name": null, "role": "AXGroup", "description": null, "role_description": "group", "value": null, "position": "7.00;481.00", "size": "217;15", "children": [{"name": null, "role": "AXDisclosureTriangle", "description": null, "role_description": "disclosure triangle", "value": 1, "position": "22.00;481.00", "size": "12;14", "children": []}, {"name": null, "role": "AXStaticText", "description": null, "role_description": "text", "value": "Properties views", "position": "38.00;481.00", "size": "185;14", "children": []}]}]}, {"name": null, "role": "AXRow", "description": null, "role_description": "outline row", "value": null, "position": "7.00;496.00", "size": "217;15", "children": [{"name": null, "role": "AXStaticText", "description": null, "role_description": "text", "value": "Profile Tab Preferences", "position": "51.00;496.00", "size": "172;14", "children": []}]}, {"name": null, "role": "AXRow", "description": null, "role_description": "outline row", "value": null, "position": "7.00;511.00", "size": "217;15", "children": [{"name": null, "role": "AXStaticText", "description": null, "role_description": "text", "value": "Resize Binding", "position": "38.00;511.00", "size": "185;14", "children": []}]}, {"name": null, "role": "AXRow", "description": null, "role_description": "outline row", "value": null, "position": "7.00;526.00", "size": "217;15", "children": [{"name": null, "role": "AXStaticText", "description": null, "role_description": "text", "value": "Rich text", "position": "38.00;526.00", "size": "185;14", "children": []}]}, {"name": null, "role": "AXRow", "description": null, "role_description": "outline row", "value": null, "position": "7.00;541.00", "size": "217;15", "children": [{"name": null, "role": "AXStaticText", "description": null, "role_description": "text", "value": "SashWindows Tab Tooltips", "position": "38.00;541.00", "size": "185;14", "children": []}]}, {"name": null, "role": "AXRow", "description": null, "role_description": "outline row", "value": null, "position": "7.00;556.00", "size": "217;15", "children": [{"name": null, "role": "AXStaticText", "description": null, "role_description": "text", "value": "UML ElementType", "position": "38.00;556.00", "size": "185;14", "children": []}]}, {"name": null, "role": "AXRow", "description": null, "role_description": "outline row", "value": null, "position": "7.00;571.00", "size": "217;15", "children": [{"name": null, "role": "AXStaticText", "description": null, "role_description": "text", "value": "UML Naming Strategy", "position": "38.00;571.00", "size": "185;14", "children": []}]}, {"name": null, "role": "AXRow", "description": null, "role_description": "outline row", "value": null, "position": "7.00;586.00", "size": "217;15", "children": [{"name": null, "role": "AXStaticText", "description": null, "role_description": "text", "value": "Validation preferences", "position": "38.00;586.00", "size": "185;14", "children": []}]}, {"name": null, "role": "AXRow", "description": null, "role_description": "outline row", "value": null, "position": "7.00;601.00", "size": "217;15", "children": [{"name": null, "role": "AXGroup", "description": null, "role_description": "group", "value": null, "position": "7.00;601.00", "size": "217;15", "children": [{"name": null, "role": "AXDisclosureTriangle", "description": null, "role_description": "disclosure triangle", "value": 1, "position": "9.00;601.00", "size": "12;14", "children": []}, {"name": null, "role": "AXStaticText", "description": null, "role_description": "text", "value": "Plug-in Development", "position": "25.00;601.00", "size": "198;14", "children": []}]}]}, {"name": null, "role": "AXRow", "description": null, "role_description": "outline row", "value": null, "position": "7.00;616.00", "size": "217;15", "children": [{"name": null, "role": "AXStaticText", "description": null, "role_description": "text", "value": "API Baselines", "position": "38.00;616.00", "size": "185;14", "children": []}]}, {"name": null, "role": "AXRow", "description": null, "role_description": "outline row", "value": null, "position": "7.00;631.00", "size": "217;15", "children": [{"name": null, "role": "AXStaticText", "description": null, "role_description": "text", "value": "API Errors/Warnings", "position": "38.00;631.00", "size": "185;14", "children": []}]}, {"name": null, "role": "AXRow", "description": null, "role_description": "outline row", "value": null, "position": "7.00;646.00", "size": "217;15", "children": [{"name": null, "role": "AXStaticText", "description": null, "role_description": "text", "value": "API Use Scans", "position": "38.00;646.00", "size": "185;14", "children": []}]}, {"name": null, "role": "AXRow", "description": null, "role_description": "outline row", "value": null, "position": "7.00;661.00", "size": "217;15", "children": [{"name": null, "role": "AXStaticText", "description": null, "role_description": "text", "value": "Bnd Template Repositories", "position": "38.00;661.00", "size": "185;14", "children": []}]}, {"name": null, "role": "AXRow", "description": null, "role_description": "outline row", "value": null, "position": "7.00;676.00", "size": "217;15", "children": [{"name": null, "role": "AXStaticText", "description": null, "role_description": "text", "value": "Compilers", "position": "38.00;676.00", "size": "185;14", "children": []}]}, {"name": null, "role": "AXRow", "description": null, "role_description": "outline row", "value": null, "position": "7.00;691.00", "size": "217;15", "children": [{"name": null, "role": "AXStaticText", "description": null, "role_description": "text", "value": "DS Annotations", "position": "38.00;691.00", "size": "185;14", "children": []}]}, {"name": null, "role": "AXRow", "description": null, "role_description": "outline row", "value": null, "position": "7.00;706.00", "size": "217;15", "children": [{"name": null, "role": "AXStaticText", "description": null, "role_description": "text", "value": "Editors", "position": "38.00;706.00", "size": "185;14", "children": []}]}, {"name": null, "role": "AXRow", "description": null, "role_description": "outline row", "value": null, "position": "7.00;721.00", "size": "217;15", "children": [{"name": null, "role": "AXStaticText", "description": null, "role_description": "text", "value": "OSGi Frameworks", "position": "38.00;721.00", "size": "185;14", "children": []}]}, {"name": null, "role": "AXRow", "description": null, "role_description": "outline row", "value": null, "position": "7.00;736.00", "size": "217;15", "children": [{"name": null, "role": "AXStaticText", "description": null, "role_description": "text", "value": "Target Platform", "position": "38.00;736.00", "size": "185;14", "children": []}]}, {"name": null, "role": "AXRow", "description": null, "role_description": "outline row", "value": null, "position": "7.00;751.00", "size": "217;15", "children": [{"name": null, "role": "AXGroup", "description": null, "role_description": "group", "value": null, "position": "7.00;751.00", "size": "217;15", "children": [{"name": null, "role": "AXDisclosureTriangle", "description": null, "role_description": "disclosure triangle", "value": 1, "position": "9.00;751.00", "size": "12;14", "children": []}, {"name": null, "role": "AXStaticText", "description": null, "role_description": "text", "value": "Run/Debug", "position": "25.00;751.00", "size": "198;14", "children": []}]}]}, {"name": null, "role": "AXRow", "description": null, "role_description": "outline row", "value": null, "position": "7.00;766.00", "size": "217;15", "children": [{"name": null, "role": "AXGroup", "description": null, "role_description": "group", "value": null, "position": "7.00;766.00", "size": "217;15", "children": [{"name": null, "role": "AXDisclosureTriangle", "description": null, "role_description": "disclosure triangle", "value": 1, "position": "22.00;766.00", "size": "12;14", "children": []}, {"name": null, "role": "AXStaticText", "description": null, "role_description": "text", "value": "Console", "position": "38.00;766.00", "size": "185;14", "children": []}]}]}, {"name": null, "role": "AXRow", "description": null, "role_description": "outline row", "value": null, "position": "7.00;781.00", "size": "217;15", "children": [{"name": null, "role": "AXStaticText", "description": null, "role_description": "text", "value": "ANSI Support", "position": "51.00;781.00", "size": "172;14", "children": []}]}, {"name": null, "role": "AXRow", "description": null, "role_description": "outline row", "value": null, "position": "7.00;796.00", "size": "217;15", "children": [{"name": null, "role": "AXGroup", "description": null, "role_description": "group", "value": null, "position": "7.00;796.00", "size": "217;15", "children": [{"name": null, "role": "AXDisclosureTriangle", "description": null, "role_description": "disclosure triangle", "value": 1, "position": "22.00;796.00", "size": "12;14", "children": []}, {"name": null, "role": "AXStaticText", "description": null, "role_description": "text", "value": "Launching", "position": "38.00;796.00", "size": "185;14", "children": []}]}]}, {"name": null, "role": "AXRow", "description": null, "role_description": "outline row", "value": null, "position": "7.00;811.00", "size": "217;15", "children": [{"name": null, "role": "AXStaticText", "description": null, "role_description": "text", "value": "Default Launchers", "position": "51.00;811.00", "size": "172;14", "children": []}]}, {"name": null, "role": "AXRow", "description": null, "role_description": "outline row", "value": null, "position": "7.00;826.00", "size": "217;15", "children": [{"name": null, "role": "AXStaticText", "description": null, "role_description": "text", "value": "Launch Configurations", "position": "51.00;826.00", "size": "172;14", "children": []}]}, {"name": null, "role": "AXRow", "description": null, "role_description": "outline row", "value": null, "position": "7.00;841.00", "size": "217;15", "children": [{"name": null, "role": "AXStaticText", "description": null, "role_description": "text", "value": "Perspectives", "position": "38.00;841.00", "size": "185;14", "children": []}]}, {"name": null, "role": "AXRow", "description": null, "role_description": "outline row", "value": null, "position": "7.00;856.00", "size": "217;15", "children": [{"name": null, "role": "AXStaticText", "description": null, "role_description": "text", "value": "String Substitution", "position": "38.00;856.00", "size": "185;14", "children": []}]}, {"name": null, "role": "AXRow", "description": null, "role_description": "outline row", "value": null, "position": "7.00;871.00", "size": "217;15", "children": [{"name": null, "role": "AXStaticText", "description": null, "role_description": "text", "value": "View Management", "position": "38.00;871.00", "size": "185;14", "children": []}]}, {"name": null, "role": "AXRow", "description": null, "role_description": "outline row", "value": null, "position": "7.00;886.00", "size": "217;15", "children": [{"name": null, "role": "AXGroup", "description": null, "role_description": "group", "value": null, "position": "7.00;886.00", "size": "217;15", "children": [{"name": null, "role": "AXDisclosureTriangle", "description": null, "role_description": "disclosure triangle", "value": 1, "position": "9.00;886.00", "size": "12;14", "children": []}, {"name": null, "role": "AXStaticText", "description": null, "role_description": "text", "value": "Version Control (Team)", "position": "25.00;886.00", "size": "198;14", "children": []}]}]}, {"name": null, "role": "AXRow", "description": null, "role_description": "outline row", "value": null, "position": "7.00;901.00", "size": "217;15", "children": [{"name": null, "role": "AXStaticText", "description": null, "role_description": "text", "value": "File Content", "position": "38.00;901.00", "size": "185;14", "children": []}]}, {"name": null, "role": "AXRow", "description": null, "role_description": "outline row", "value": null, "position": "7.00;916.00", "size": "217;15", "children": [{"name": null, "role": "AXGroup", "description": null, "role_description": "group", "value": null, "position": "7.00;916.00", "size": "217;15", "children": [{"name": null, "role": "AXDisclosureTriangle", "description": null, "role_description": "disclosure triangle", "value": 0, "position": "22.00;916.00", "size": "12;14", "children": []}, {"name": null, "role": "AXStaticText", "description": null, "role_description": "text", "value": "Git", "position": "38.00;916.00", "size": "185;14", "children": []}]}]}, {"name": null, "role": "AXRow", "description": null, "role_description": "outline row", "value": null, "position": "7.00;931.00", "size": "217;15", "children": [{"name": null, "role": "AXStaticText", "description": null, "role_description": "text", "value": "Ignored Resources", "position": "38.00;931.00", "size": "185;14", "children": []}]}, {"name": null, "role": "AXRow", "description": null, "role_description": "outline row", "value": null, "position": "7.00;946.00", "size": "217;15", "children": [{"name": null, "role": "AXStaticText", "description": null, "role_description": "text", "value": "Models", "position": "38.00;946.00", "size": "185;14", "children": []}]}, {"name": null, "role": "AXColumn", "description": null, "role_description": "column", "value": null, "position": "7.00;-734.00", "size": "217;1695", "children": []}]}, {"name": null, "role": "AXScrollBar", "description": null, "role_description": "scroll bar", "value": 0.0, "position": "7.00;945.00", "size": "166;16", "children": [{"name": null, "role": "AXValueIndicator", "description": null, "role_description": "value indicator", "value": 0.0, "position": "8.00;949.00", "size": "125;12", "children": []}, {"name": null, "role": "AXButton", "description": null, "role_description": "increment arrow button", "value": null, "position": "7.00;945.00", "size": "0;0", "children": []}, {"name": null, "role": "AXButton", "description": null, "role_description": "decrement arrow button", "value": null, "position": "7.00;945.00", "size": "0;0", "children": []}, {"name": null, "role": "AXButton", "description": null, "role_description": "increment page button", "value": null, "position": "133.50;949.00", "size": "40;12", "children": []}, {"name": null, "role": "AXButton", "description": null, "role_description": "decrement page button", "value": null, "position": "7.00;949.00", "size": "1;12", "children": []}]}, {"name": null, "role": "AXScrollBar", "description": null, "role_description": "scroll bar", "value": 1.0, "position": "157.00;59.00", "size": "16;902", "children": [{"name": null, "role": "AXValueIndicator", "description": null, "role_description": "value indicator", "value": 1.0, "position": "161.00;481.50", "size": "12;478", "children": []}, {"name": null, "role": "AXButton", "description": null, "role_description": "increment arrow button", "value": null, "position": "157.00;59.00", "size": "0;0", "children": []}, {"name": null, "role": "AXButton", "description": null, "role_description": "decrement arrow button", "value": null, "position": "157.00;59.00", "size": "0;0", "children": []}, {"name": null, "role": "AXButton", "description": null, "role_description": "increment page button", "value": null, "position": "161.00;960.00", "size": "12;1", "children": []}, {"name": null, "role": "AXButton", "description": null, "role_description": "decrement page button", "value": null, "position": "161.00;59.00", "size": "12;422", "children": []}]}]}, {"name": "type_filter_text", "role": "AXTextField", "description": null, "role_description": "search text field", "value": "", "position": "7.00;35.00", "size": "166;19", "children": []}, {"name": null, "role": "AXButton", "description": null, "role_description": "close button", "value": null, "position": "7.00;6.00", "size": "14;16", "children": []}, {"name": null, "role": "AXButton", "description": null, "role_description": "zoom button", "value": null, "position": "47.00;6.00", "size": "14;16", "children": [{"name": null, "role": "AXGroup", "description": null, "role_description": "group", "value": null, "position": "47.00;6.00", "size": "14;16", "children": [{"name": null, "role": "AXGroup", "description": null, "role_description": "group", "value": null, "position": "47.00;6.00", "size": "14;16", "children": []}]}]}, {"name": null, "role": "AXButton", "description": null, "role_description": "minimize button", "value": null, "position": "27.00;6.00", "size": "14;16", "children": []}, {"name": null, "role": "AXStaticText", "description": null, "role_description": "text", "value": "Preferences", "position": "558.00;5.00", "size": "83;16", "children": []}]}